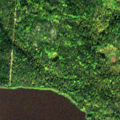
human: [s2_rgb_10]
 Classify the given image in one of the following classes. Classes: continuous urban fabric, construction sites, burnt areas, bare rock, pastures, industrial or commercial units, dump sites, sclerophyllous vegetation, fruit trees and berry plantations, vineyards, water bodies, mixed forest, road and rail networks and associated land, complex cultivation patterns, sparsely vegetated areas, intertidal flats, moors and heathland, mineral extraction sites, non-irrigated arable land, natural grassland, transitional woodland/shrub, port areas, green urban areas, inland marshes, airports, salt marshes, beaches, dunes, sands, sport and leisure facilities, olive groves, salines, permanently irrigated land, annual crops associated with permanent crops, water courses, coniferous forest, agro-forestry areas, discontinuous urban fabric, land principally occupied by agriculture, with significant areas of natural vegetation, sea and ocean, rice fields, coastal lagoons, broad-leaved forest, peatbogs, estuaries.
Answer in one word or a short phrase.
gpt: coniferous forest, mixed forest, water bodies